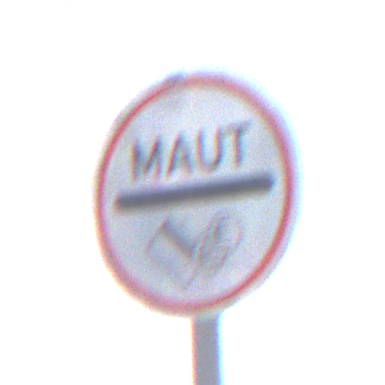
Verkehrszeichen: MautflichtigeStrecke
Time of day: Midday
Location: Outdoor (Nature)
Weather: PartlyCloudy
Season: NotSpecified
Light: Natural